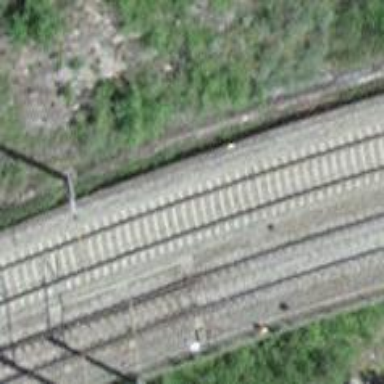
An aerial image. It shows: Railway track with contact lines for electrification.